Question: how i can create EXE setup program for Windows Form application Using InstallShield
and i have found this errors

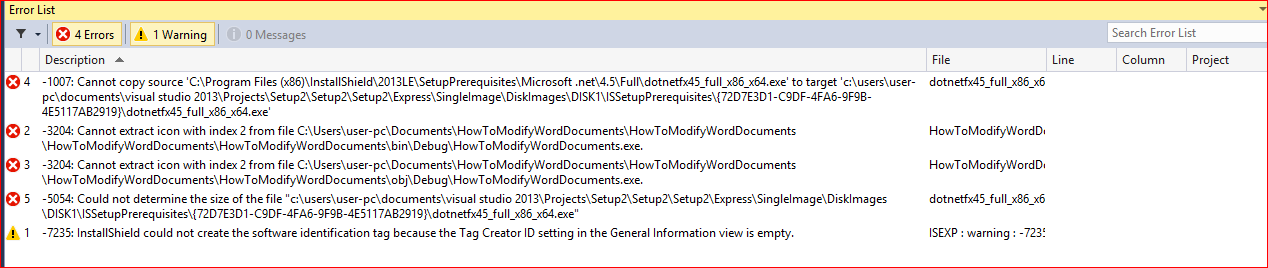
Answer: If you have Visual Studio 2010 you can open the project solution there and make the exe setup there without having to install an install shield. The Steps would be as follows:
1. Click File >> ADD >> Project
2. Select the Setup Wizard and change the fie name >> Click OK
3. Wizard form will pop-up >> Click Next >> Select "Create a Setup for windows application"
4. Click "Primary Output from MDI_CSharp" >> Click next >> ADD All the files related to your project specially the key components. >> Click Next & Finish
If you want to push through with Visual Studio 2012 I would suggest that you double check all the files and make sure the files are in the specified file location. Also don't put the files too deep in subsets of folders (this makes it harder for the program to look it up/find).
I found an article much like your but it contains some details and steps not given on the article that you used. <URL>.